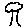
Label: tree